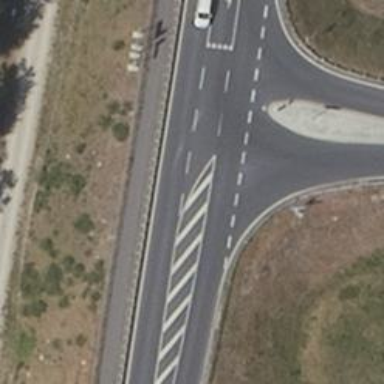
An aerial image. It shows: Secondary road with asphalt surface.